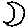
Label: moon